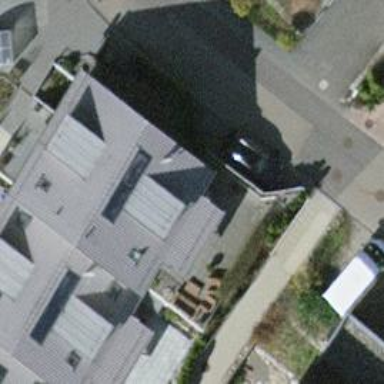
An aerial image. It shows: Small solar photovoltaic panel generator installed on roof.